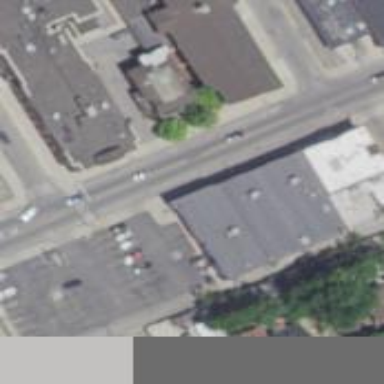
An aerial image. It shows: Variety store located inside building.